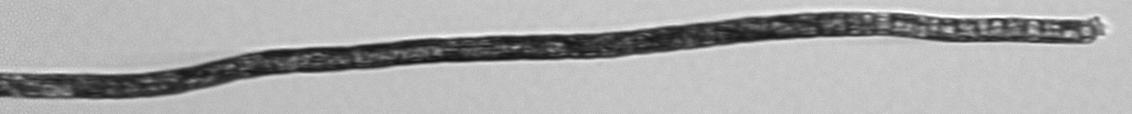
Label: Trichodesmium